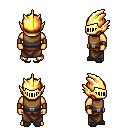
a pixel art fantasy rpg character, male body template, human, tanned skin, leather chest armor, robe skirt, light blonde plain hairstyle, gold helm, leather bracers, gray slippers, four views (front, back, left, right), 2x2 character sprite sheet, small pixel art, hard edges, no anti-aliasing